Question: I have one endpoint that is 7. I would like to few numbers 40,35,30,26,22,18,12 mark as completed.(This is an example. The value may be different) and few numbers 13,17,21,27,32,38,43 mark as pending. (This is an example. The value may be different) Can we achieve by SQL statement? for number details, please find the image.

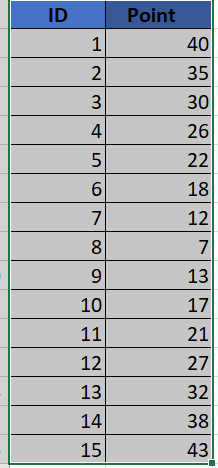
Answer: If your DBMS supports :
'''
with cte as
( select ID, point,
-- find all rows after the latest 7 row
sum(case when point = 7 then 1 end)
over (order by ID DESC) as cumsum
from tab
)
select ID, point,
case when point = 7 then 'endpoint'
when cumsum is null then 'pending' -- no 7 after those IDs
else 'completed'
end
from cte
'''